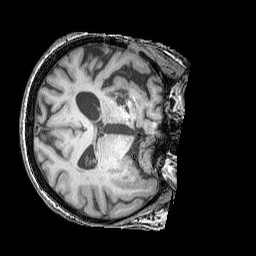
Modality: T1w
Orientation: axial
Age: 75
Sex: female
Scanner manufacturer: siemens
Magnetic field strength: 3 T
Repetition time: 2.25 s
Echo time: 0.00411 s